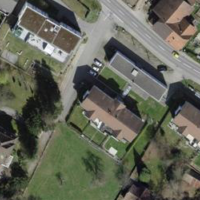
EUNIS habitat code: 54
Species observed at this site:
Carpinus betulus
Dianthus armeria